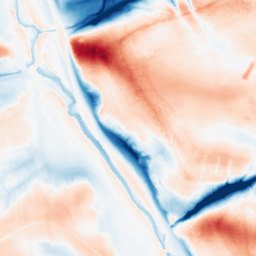
Category: classical
Decomposition family: gaussian_anisotropic
Decomposition parameters: sigma_x: 5
sigma_y: 20
Upsampling method: sinc_blackman
Upsampling parameters: scale: 4
kernel_size: 16
Upsampling scale: 4